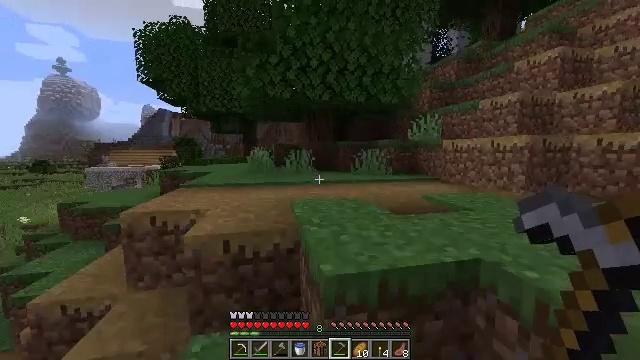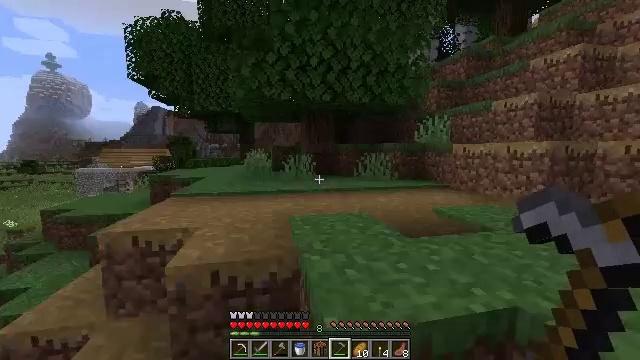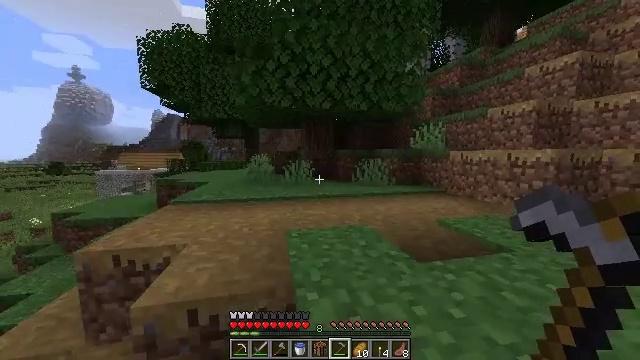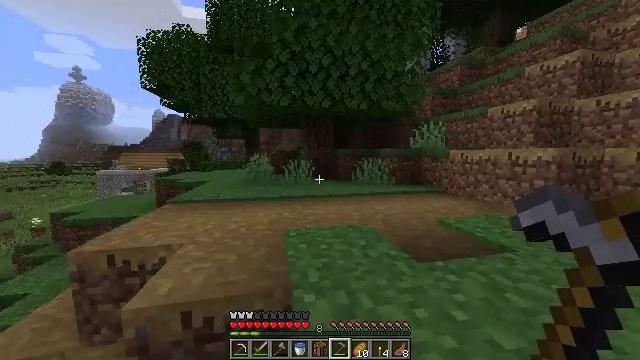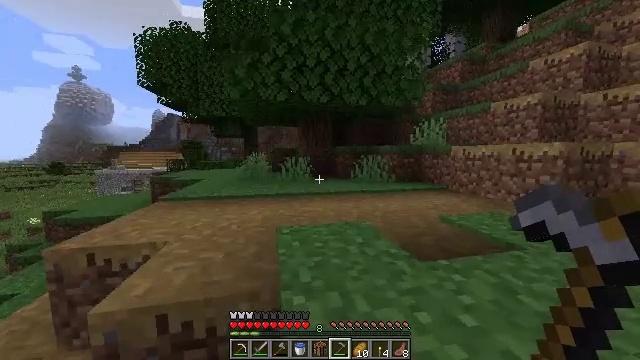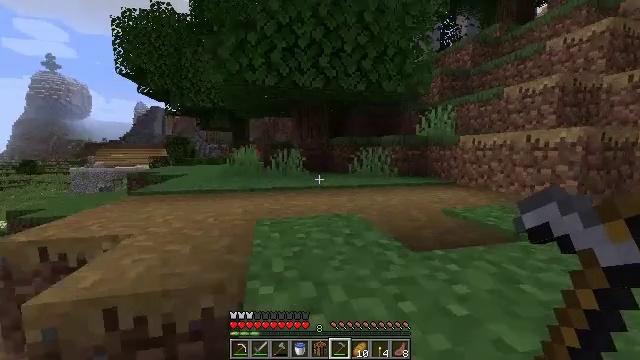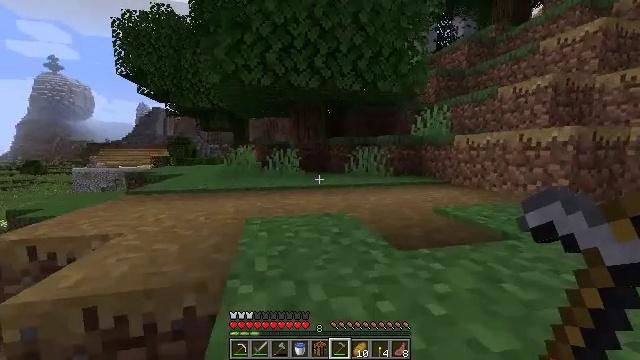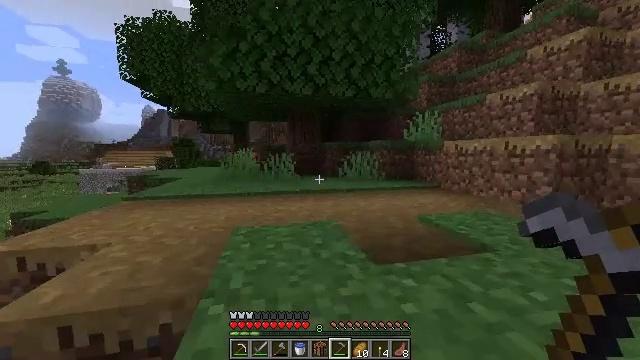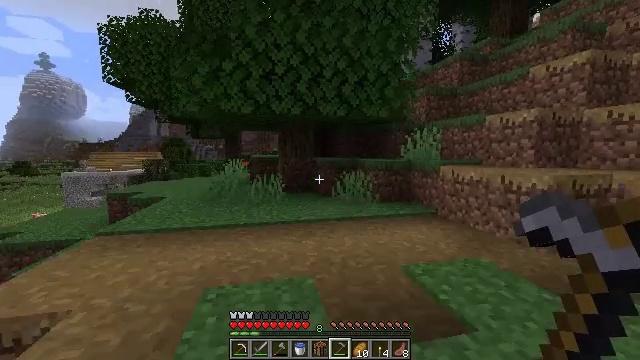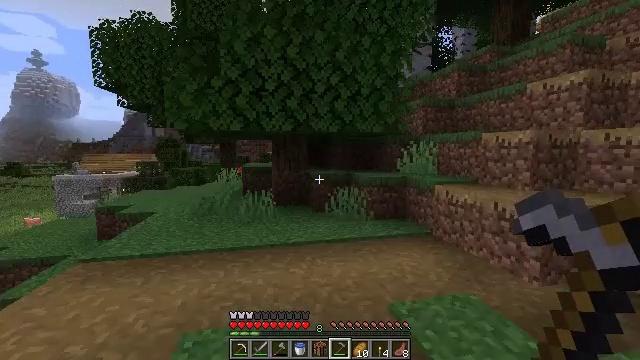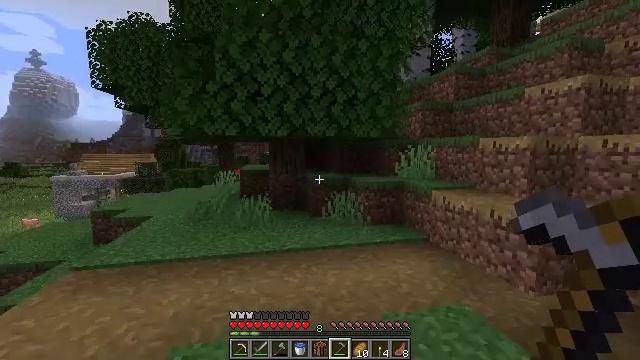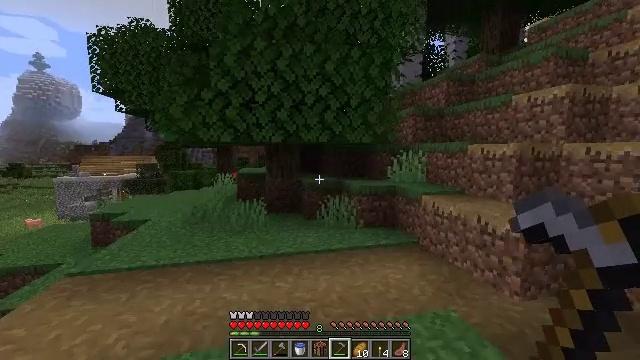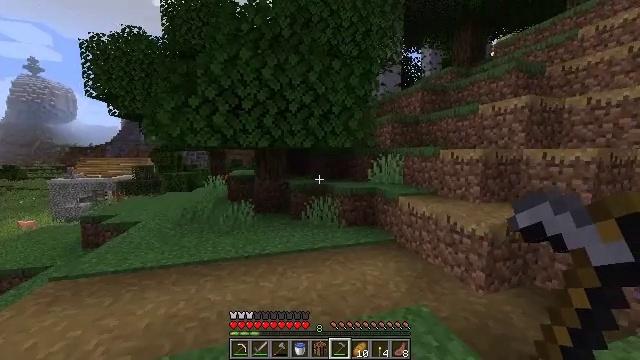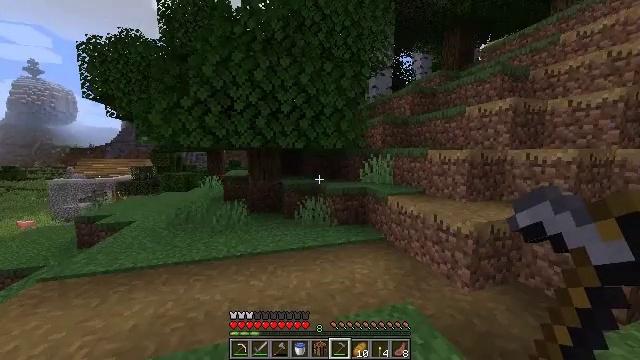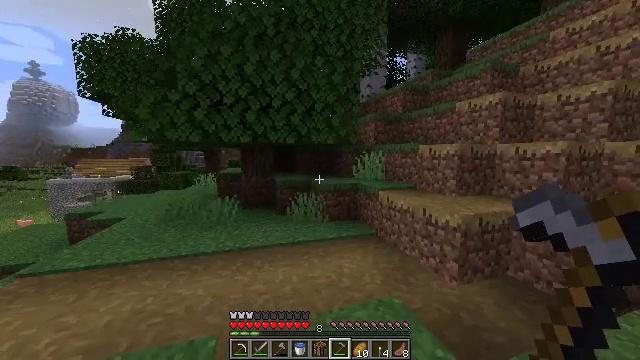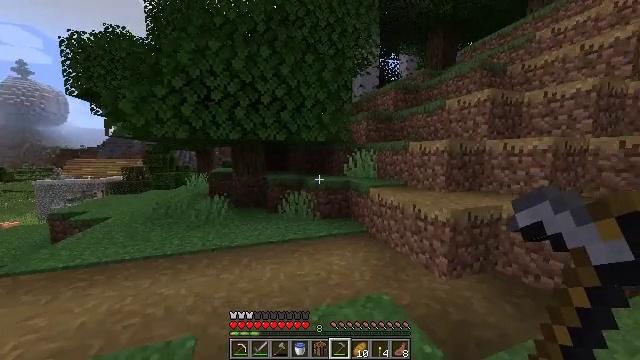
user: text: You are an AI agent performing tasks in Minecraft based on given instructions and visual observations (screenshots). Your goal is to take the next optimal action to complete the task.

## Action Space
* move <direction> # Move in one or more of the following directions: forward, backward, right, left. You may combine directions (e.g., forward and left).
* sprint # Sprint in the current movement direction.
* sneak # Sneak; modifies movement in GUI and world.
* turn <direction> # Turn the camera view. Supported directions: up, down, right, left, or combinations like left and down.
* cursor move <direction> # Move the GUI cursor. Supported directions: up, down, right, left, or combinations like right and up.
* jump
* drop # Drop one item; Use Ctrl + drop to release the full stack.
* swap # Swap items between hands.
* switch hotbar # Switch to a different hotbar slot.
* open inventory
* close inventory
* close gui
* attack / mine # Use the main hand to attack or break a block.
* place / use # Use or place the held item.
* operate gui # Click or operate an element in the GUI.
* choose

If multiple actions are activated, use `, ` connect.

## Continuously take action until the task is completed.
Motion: motion action
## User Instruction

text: Use the crafting grid to craft wheat.
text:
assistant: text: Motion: move forward and move right, sprint, jump
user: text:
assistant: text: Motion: move forward and move right, sprint, jump
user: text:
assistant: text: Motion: move forward and move right, sprint, jump
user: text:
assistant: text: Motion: move forward and move right, sprint, jump
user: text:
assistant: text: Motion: move forward and move right, sprint, jump
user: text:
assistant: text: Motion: move forward and move right, sprint, jump
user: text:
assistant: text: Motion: move forward and move right, sprint, jump
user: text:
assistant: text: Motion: move forward and move right, sprint, jump
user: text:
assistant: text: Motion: move forward and move right, sprint, jump
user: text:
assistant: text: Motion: move forward and move right, sprint, jump
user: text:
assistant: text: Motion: move forward and move right, sprint, jump
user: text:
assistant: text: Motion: move forward and move right, sprint, turn right, jump
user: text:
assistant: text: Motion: move forward and move right, sprint, jump
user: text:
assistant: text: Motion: move forward and move right, sprint
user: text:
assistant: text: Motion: move forward and move right, sprint, turn right
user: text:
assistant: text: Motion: move forward and move right, sprint, turn right
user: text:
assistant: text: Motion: move forward and move right, sprint, turn right
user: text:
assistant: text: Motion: move forward and move right, sprint, turn right, jump
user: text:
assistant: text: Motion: move forward and move right, sprint, jump
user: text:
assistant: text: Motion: move forward and move right, sprint, jump
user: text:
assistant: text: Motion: move forward, sprint
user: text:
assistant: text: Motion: move forward, sprint
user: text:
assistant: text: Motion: move forward, sprint
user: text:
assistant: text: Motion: move forward, sprint
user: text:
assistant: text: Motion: move forward, sprint
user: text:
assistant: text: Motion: move forward, sprint, jump
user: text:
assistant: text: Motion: move forward, sprint, jump
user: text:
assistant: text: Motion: move forward, sprint, turn right and up, jump
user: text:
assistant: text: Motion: move forward, sprint, turn right and up, jump
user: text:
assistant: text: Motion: move forward, sprint, turn right and up, jump